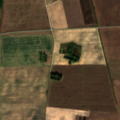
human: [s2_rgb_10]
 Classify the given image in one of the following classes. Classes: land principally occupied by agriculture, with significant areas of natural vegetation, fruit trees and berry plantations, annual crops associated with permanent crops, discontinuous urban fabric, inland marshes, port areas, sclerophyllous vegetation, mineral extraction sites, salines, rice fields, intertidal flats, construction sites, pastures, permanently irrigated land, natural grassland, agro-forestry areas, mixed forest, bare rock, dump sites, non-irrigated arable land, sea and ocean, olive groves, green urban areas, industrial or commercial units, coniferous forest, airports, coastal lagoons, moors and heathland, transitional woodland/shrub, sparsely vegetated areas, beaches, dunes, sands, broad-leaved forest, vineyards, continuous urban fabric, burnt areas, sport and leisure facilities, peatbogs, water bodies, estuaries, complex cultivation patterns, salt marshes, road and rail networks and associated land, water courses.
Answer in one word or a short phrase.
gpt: non-irrigated arable land